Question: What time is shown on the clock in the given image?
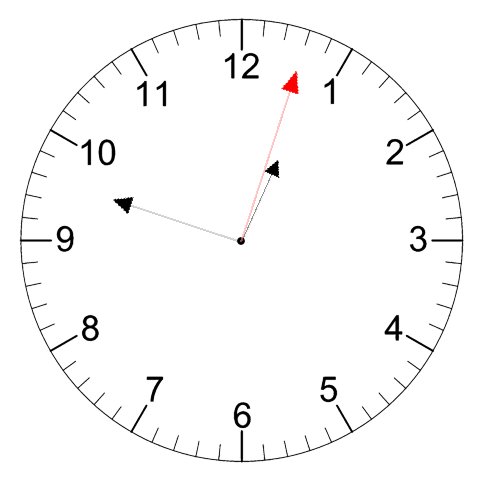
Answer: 12:48:03